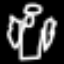
Label: angel